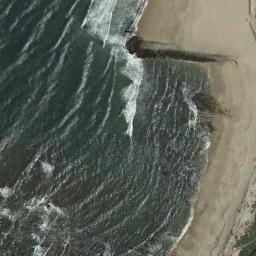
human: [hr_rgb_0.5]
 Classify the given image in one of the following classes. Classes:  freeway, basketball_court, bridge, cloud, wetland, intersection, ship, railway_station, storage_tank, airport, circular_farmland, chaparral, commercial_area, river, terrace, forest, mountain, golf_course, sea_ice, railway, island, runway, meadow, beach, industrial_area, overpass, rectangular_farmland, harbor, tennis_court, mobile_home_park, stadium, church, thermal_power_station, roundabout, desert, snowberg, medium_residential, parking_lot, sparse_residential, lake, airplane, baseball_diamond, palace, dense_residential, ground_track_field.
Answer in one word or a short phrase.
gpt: beach